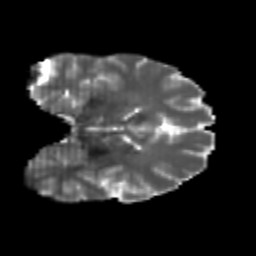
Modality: T2w
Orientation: coronal
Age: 20
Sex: male
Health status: healthy
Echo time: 0.074 s